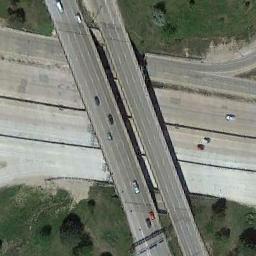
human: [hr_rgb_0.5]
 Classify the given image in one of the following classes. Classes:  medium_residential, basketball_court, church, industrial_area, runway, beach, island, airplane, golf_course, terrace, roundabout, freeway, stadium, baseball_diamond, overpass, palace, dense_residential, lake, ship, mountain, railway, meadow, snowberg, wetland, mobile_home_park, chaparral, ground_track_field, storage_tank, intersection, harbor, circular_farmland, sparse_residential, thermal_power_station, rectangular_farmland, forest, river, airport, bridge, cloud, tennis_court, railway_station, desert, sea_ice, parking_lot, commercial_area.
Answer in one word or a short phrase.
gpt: overpass